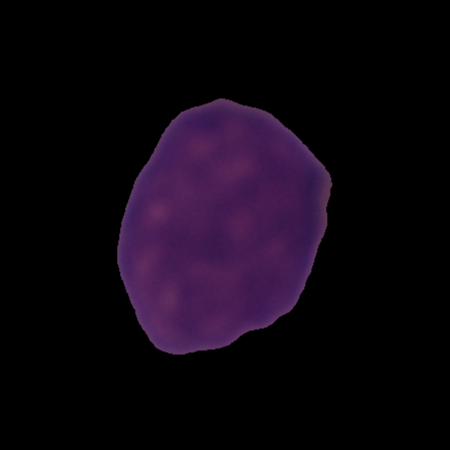
Label: cancer